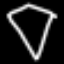
Label: diamond